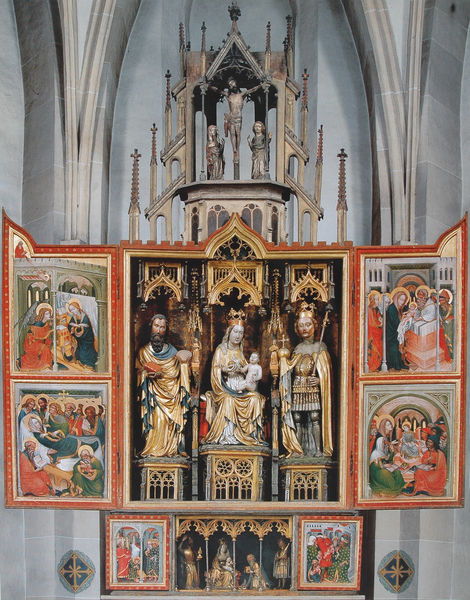
Titel: Hochaltar, geöffnet
Künstler: unbekannt
Standort: St.Sigmund im Pustertal (Südtir
Institution: Pfarrkirche
Schlagwörter: blau, flügel, gemälde, gott, braun, grau, holz, schwarz, rot, malerei, wand, architektur, geschichte, johannes, sockel, steine, innenraum, felder, kirche, gold, drei, familie, gewänder, kind, spitzen, gotik, krone, engel, skulptur, bilder, türen, baby, rand, könig, plastik, foto, gewölbe, kreuz, comic, beten, gebet, rüstung, altar, hochaltar, sonntag, schnitzerei, leben, skulpturen, statuen, nimbus, gotisch, rippengewölbe, christus, jesus, kreuzigung, chor, kapelle, baldachin, kin, könige, königin, heilige, opfer, gefasst, geöffnet, heilig, maria, madonna, gabe, szenen, schrein, sakral, christentum, geschnitzt, rosetten, altarbild, joseph, zepter, verkündigung, geburt, tryptichon, maßwerk, fialen, heilige familie, jesuskind, maswerk, predella, retabel, flügelaltar, triptychon, katholisch, mahnmal, triptichon, reichsapfel, muttergottes, christuskind, gefaß, sakralkunst, altarretabel, marienleben, mittelschrein, bibelszenen, bbaldachin, bchwb, bfhbfjhe, bhjbc, cbdfjv, darbringung, diptrychon, f8 geht nicht scheisse, fnj, heilieg, im tempel, kruzifixus, ncfjhbc, nfjshv, heiligen, leben jesu, drei  könige, ausklappen, 1480, mittelschrain, altaraufzug, gotischer aufzug, hcohaltar, dreifaltikgeit